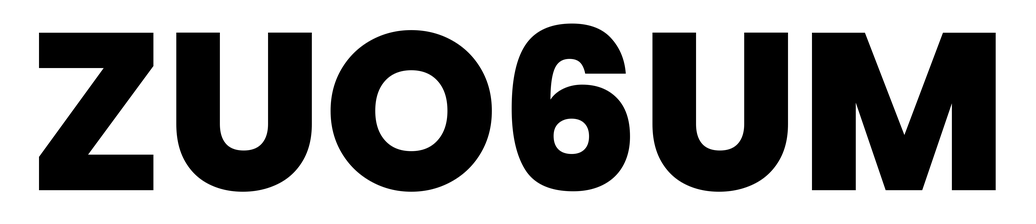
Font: Poppins-ExtraBold